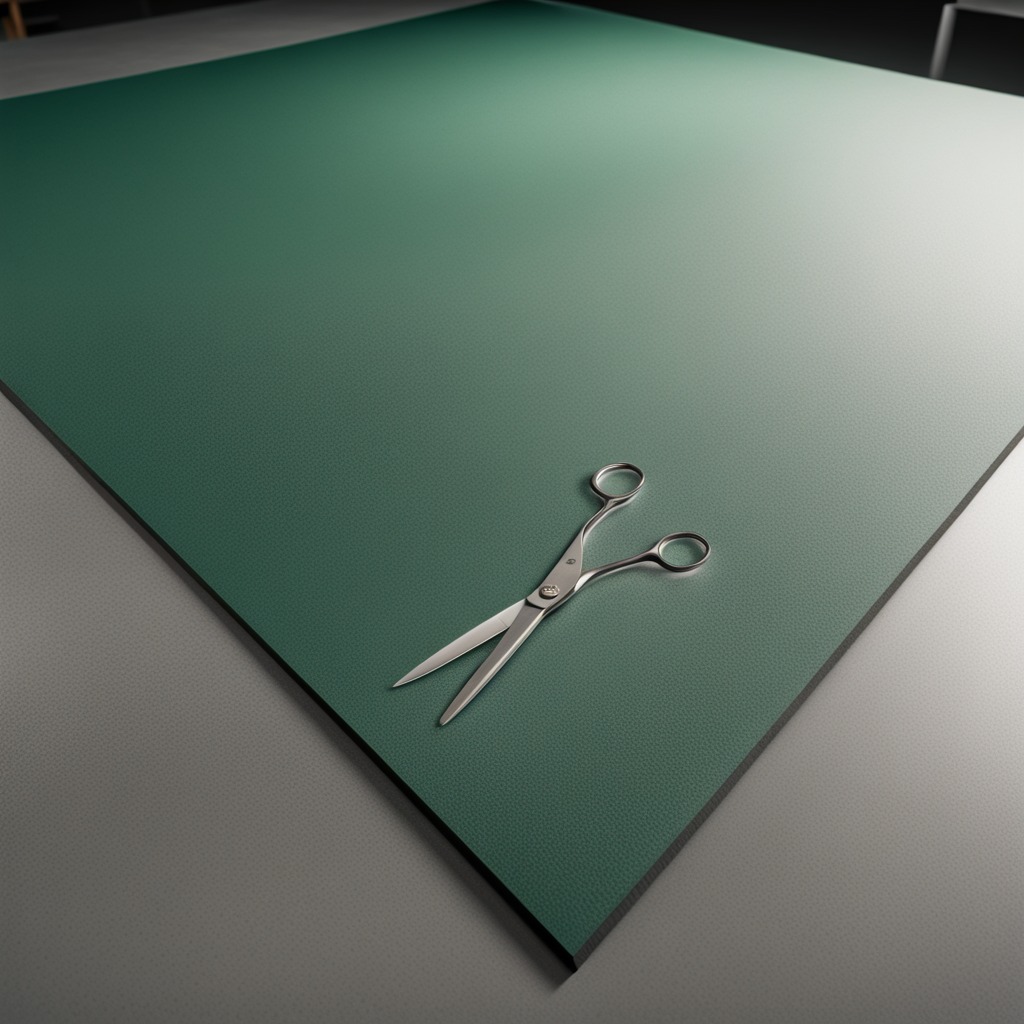
A scissor lying on the clean granite tabletop covered with a green rubber mat inside a workshop under bright overhead lighting crisp shadows high clarity worn but beneath the mat